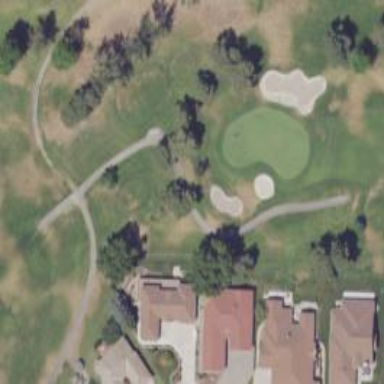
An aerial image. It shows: Path designated for golf carts.